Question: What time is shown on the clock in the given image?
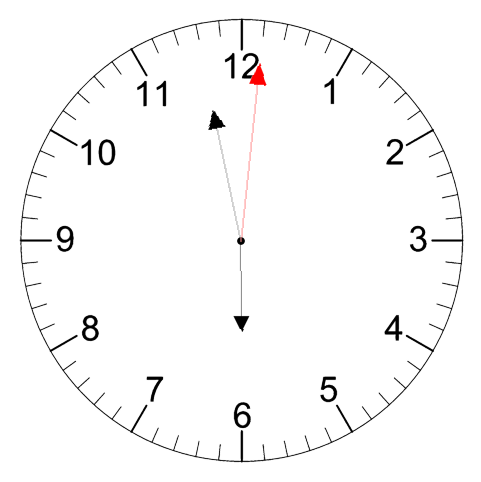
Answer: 05:58:01